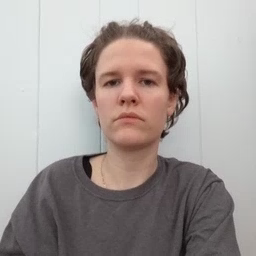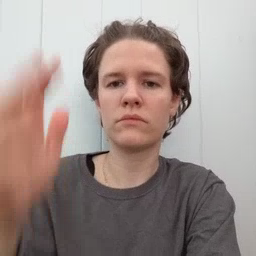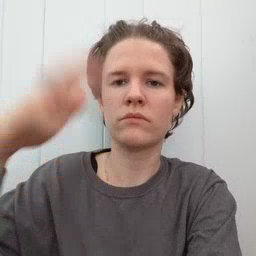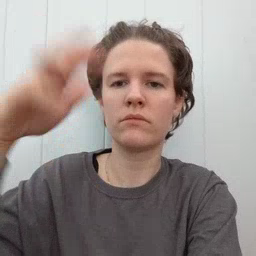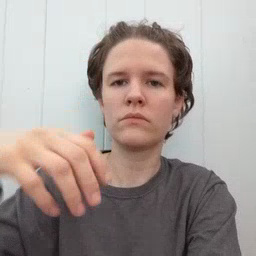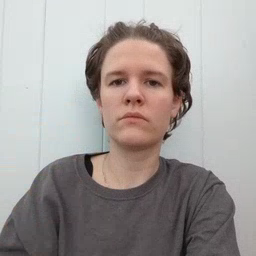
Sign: rain